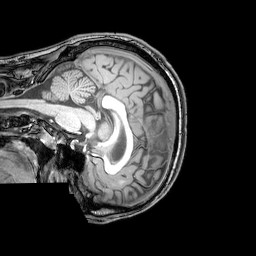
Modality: T1w
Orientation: sagittal
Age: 25
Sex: male
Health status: healthy
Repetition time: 0.081 s
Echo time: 0.037 s